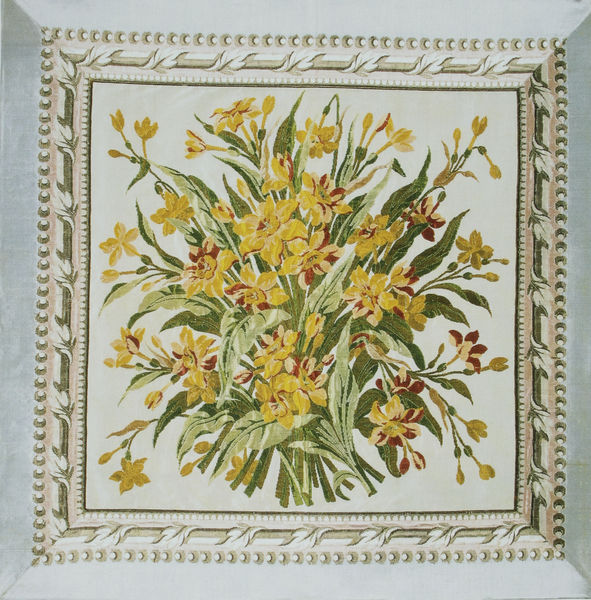
Titel: Hockerbezug
Standort: St. Petersburg
Institution: Schloss Pawlowsk
Schlagwörter: blätter, gemälde, schatten, weiß, gelb, grün, blume, blumen, braun, grau, hell, licht, orange, blüte, blüten, rot, beige, muster, ornament, wand, band, rahmen, schale, bild, tischdecke, halme, boden, gold, stickerei, decke, blatt, pflanze, pflanzen, borte, perlen, rosa, schön, kreis, keramik, ranken, stilleben, stillleben, schrift, sommer, rahmung, schattierung, rand, dekoration, bordüre, dekor, floral, ornamente, verzierung, ramen, streifen, strauss, exotisch, bemalt, blumenstrauss, bouquet, punkte, stiele, porzellan, rechteck, symmetrisch, umrahmung, stengel, fliese, kachel, mosaik, kunst, flora, lilie, stängel, ornamental, ecken, fries, quadrate, geometrisch, knospe, knospen, briefmarke, büschel, deckengemälde, fresko, lilien, kitsch, maiglöckchen, blumenmotiv, ornamentik, kelche, einfassung, vertieft, glasur, wandbehang, quadrat, ornamnet, verzierungen, ränder, fresco, umrahmt, blumenbouquet, feldblumen, quadratisch, glockenblumen, doppelrahmen, perlstab, quadtrat, zentriert, perlband, narzissen, schnittblumen, osterglocke, osterglocken, sommerblumen, verzeirungen, deckenbemalung, buket, folral, abgenäht, briefmakre, graeser, kacel, linlien, orchideen, osterblume, osterblumen, perlenreihe, monbretien, glausr